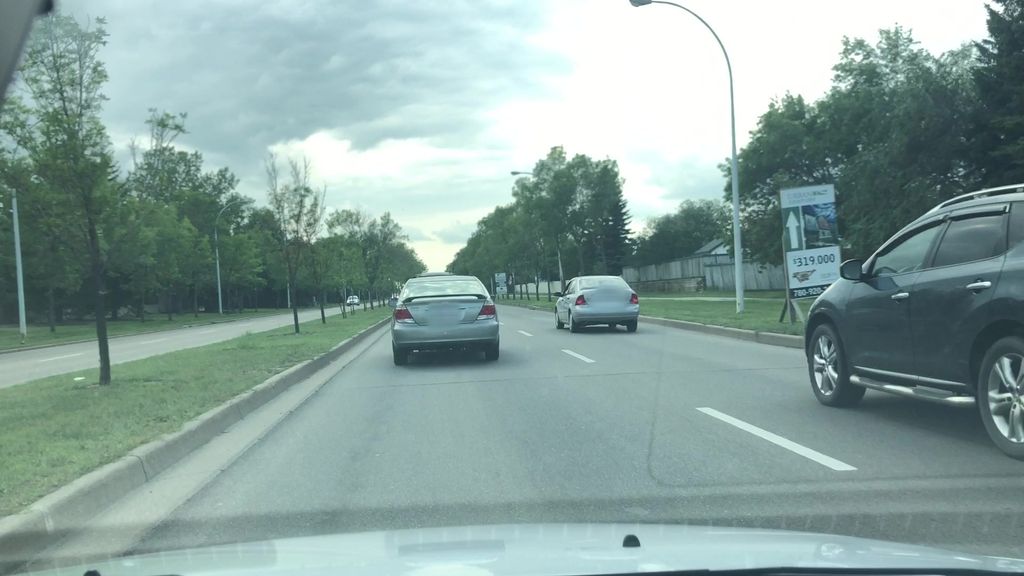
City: edmonton